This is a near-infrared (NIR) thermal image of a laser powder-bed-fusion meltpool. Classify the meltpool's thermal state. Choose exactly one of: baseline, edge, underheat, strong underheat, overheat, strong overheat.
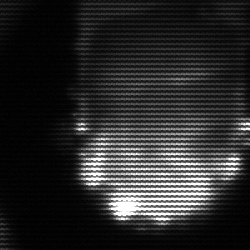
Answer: baseline